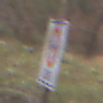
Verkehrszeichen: BeginnUmweltzone
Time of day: Midday
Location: Outdoor (Nature)
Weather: Overcast
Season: Autumn
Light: Natural